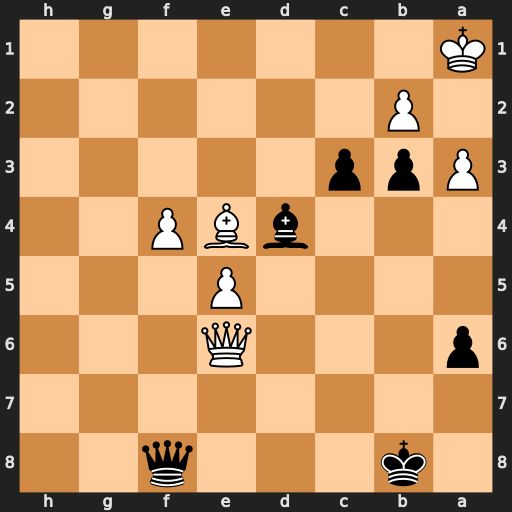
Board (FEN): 1k3q2/8/p3Q3/4P3/3bBP2/Ppp5/1P6/K7
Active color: b
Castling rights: -
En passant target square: -
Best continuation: Qxa3+ bxa3 c2#